Interaction volume radius: 5 \u00c5
Interaction volume height: 15 \u00c5
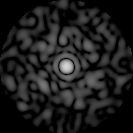
Disorder parameter: 0.7894